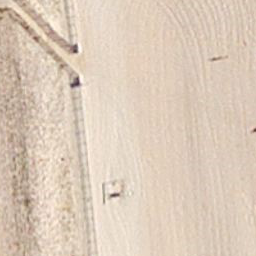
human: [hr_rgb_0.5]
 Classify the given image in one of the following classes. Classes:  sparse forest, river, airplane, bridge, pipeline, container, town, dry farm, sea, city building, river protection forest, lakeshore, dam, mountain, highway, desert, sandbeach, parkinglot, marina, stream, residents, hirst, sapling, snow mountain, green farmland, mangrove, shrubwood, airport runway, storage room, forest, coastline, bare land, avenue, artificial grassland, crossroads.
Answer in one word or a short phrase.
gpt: sandbeach